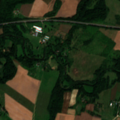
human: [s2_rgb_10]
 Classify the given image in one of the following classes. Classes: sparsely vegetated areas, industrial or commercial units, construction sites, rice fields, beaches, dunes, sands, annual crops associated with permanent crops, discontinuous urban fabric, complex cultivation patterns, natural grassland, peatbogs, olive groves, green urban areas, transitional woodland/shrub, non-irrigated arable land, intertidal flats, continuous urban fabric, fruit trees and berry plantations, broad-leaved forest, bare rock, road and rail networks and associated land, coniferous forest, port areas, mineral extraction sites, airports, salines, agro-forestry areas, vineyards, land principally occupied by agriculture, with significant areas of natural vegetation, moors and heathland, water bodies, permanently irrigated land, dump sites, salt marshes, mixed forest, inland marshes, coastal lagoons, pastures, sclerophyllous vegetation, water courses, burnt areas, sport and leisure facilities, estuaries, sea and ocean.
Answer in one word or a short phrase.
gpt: non-irrigated arable land, complex cultivation patterns, land principally occupied by agriculture, with significant areas of natural vegetation, transitional woodland/shrub